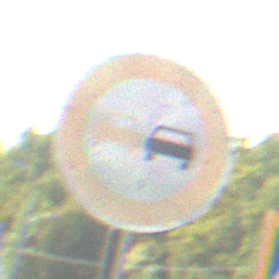
Verkehrszeichen: Ueberholverbot
Umgebung: Outdoor, Suburban
Tageszeit: MorningAfternoon
Wetter: Clear
Licht: Natural
Jahreszeit: NotSpecified
Kontrast: HighContrast